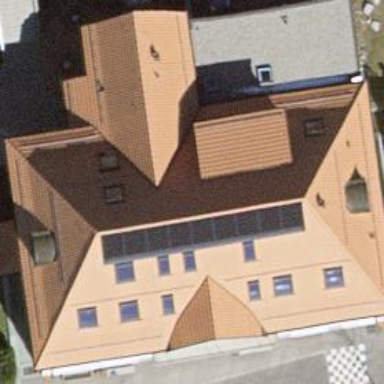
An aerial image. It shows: School building.